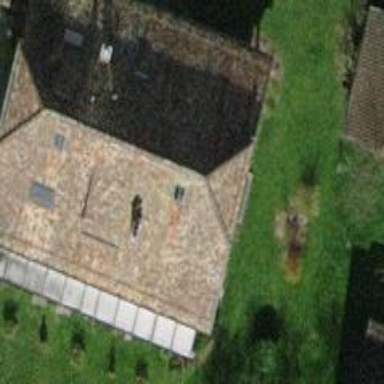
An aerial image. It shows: Building with half-hipped roof.